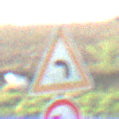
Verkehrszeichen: KurveLinks
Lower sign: UeberholverbotKraftfahrzeuge
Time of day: SunriseSunset
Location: Outdoor (Nature)
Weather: Clear
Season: NotSpecified
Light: Natural